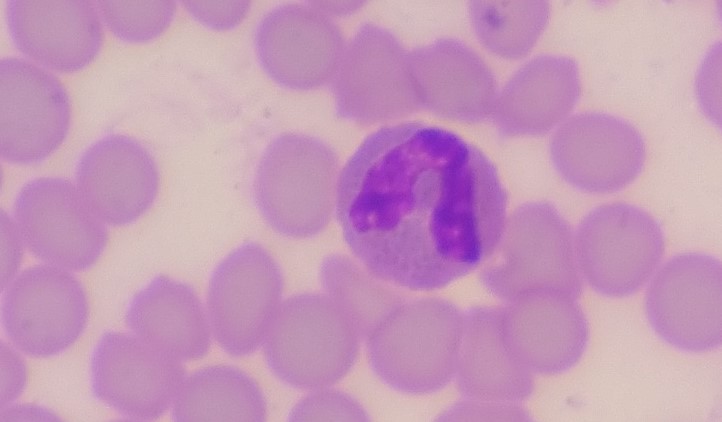
White blood cell type: Eosinophil